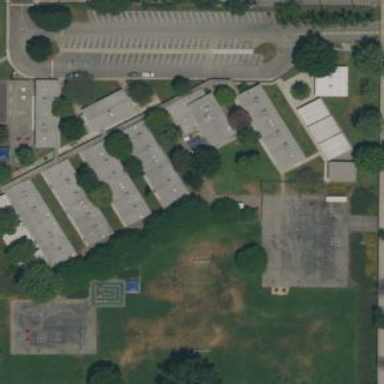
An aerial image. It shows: School.